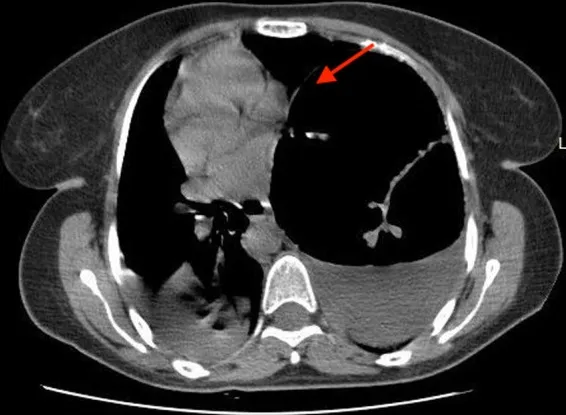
Marked overdistension of loops with contralateral dislocation of heart and middle-inferior mediastinum.
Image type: radiology (ct)